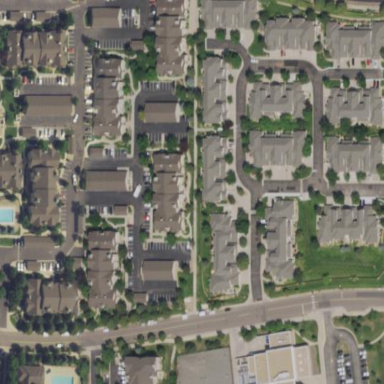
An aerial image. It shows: Residential area consisting of condominiums.